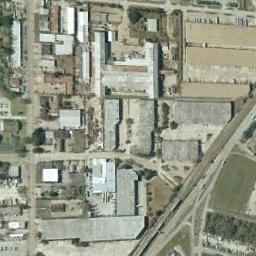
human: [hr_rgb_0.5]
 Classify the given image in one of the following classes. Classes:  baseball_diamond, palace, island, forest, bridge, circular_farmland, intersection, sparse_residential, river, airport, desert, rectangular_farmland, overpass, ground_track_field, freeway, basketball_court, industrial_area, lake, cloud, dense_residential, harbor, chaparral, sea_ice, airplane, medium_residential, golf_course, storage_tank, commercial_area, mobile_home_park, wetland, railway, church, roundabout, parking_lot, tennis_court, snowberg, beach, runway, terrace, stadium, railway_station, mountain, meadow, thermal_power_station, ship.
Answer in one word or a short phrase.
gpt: industrial_area